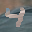
Label: 4